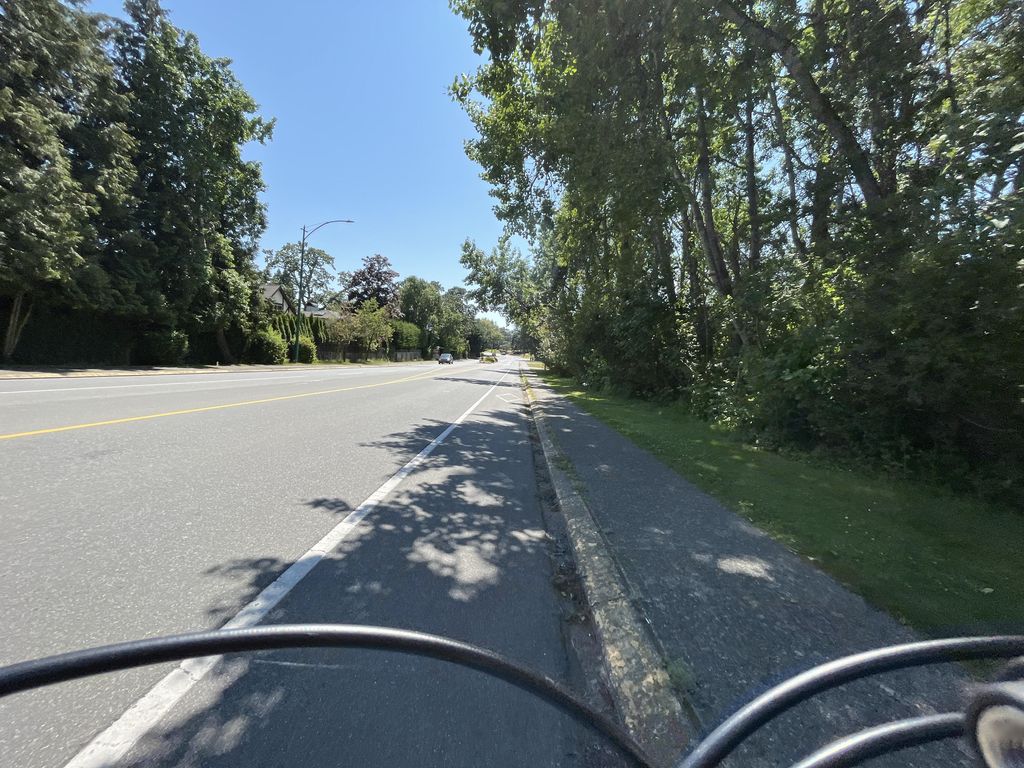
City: victoria